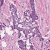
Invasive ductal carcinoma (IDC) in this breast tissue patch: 1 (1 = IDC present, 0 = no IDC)